Question: I'm trying to convert network traffic captured by wireshark to CSV using CICFlowmeter. I'm able to get the entire details of each packet, but I also want the color coding (as shown in Wireshark) of each packet in csv. Following is a sample of some network traffic with color coding.
How can I get a separate column in the output csv which contains the color of that particular packet?
Or is there some way to get the CSV rows with the same colors as in the Wireshark display?
Or is there any way to write a script in Python to convert the Wireshark data with color coding into csv?

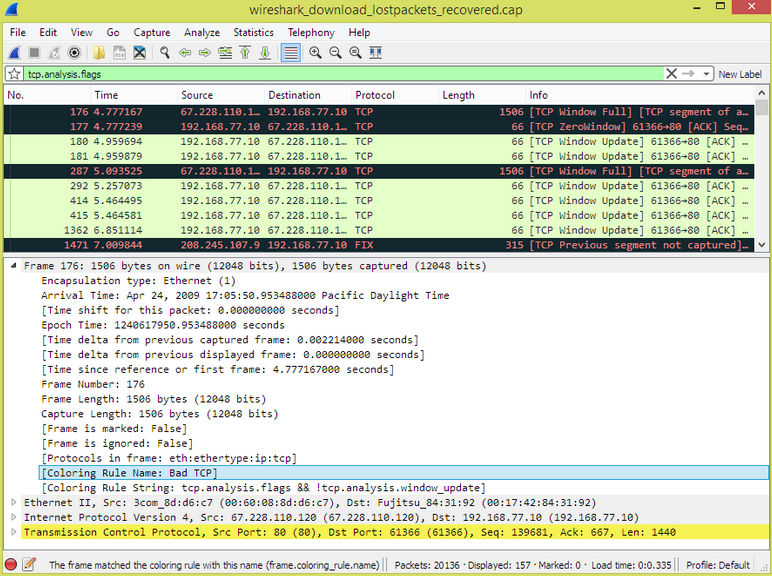
Answer: What you can do is to add a column for the matching coloring rule name, then lookup the coloring rule in the 'colorfilters' file to find the corresponding color hex codes.
For example, in <URL>, expand the frame details then right-click on the "'[Coloring Rule Name]'" field and choose . Drag the column wherever you want. Now the coloring rule name will be saved when you export the file to CSV via
You can accomplish a similar thing with <URL>, for example:
'''
tshark -i 1 -T fields -E header=y -E separator=, -E quote=d -e frame.number -e ip.src -e ip.dst -e frame.coloring_rule.name --color > testcolor.csv
'''
Add as many fields as you need with subsequent '-e <field>' options.
Once you have the '.csv' file, you can either write some code to lookup the corresponding hex codes from the coloring rule name, or you can import both the 'testcolor.csv' file and the 'colorfilters' file (using '@' as a field separator) into your spreadsheet software, each in its own sheet but with the 'colorfilters' sheet data saved as a table, and then use the spreadsheet software to automatically populate the hex codes into a column based on a coloring rule name lookup (i.e., <URL>.